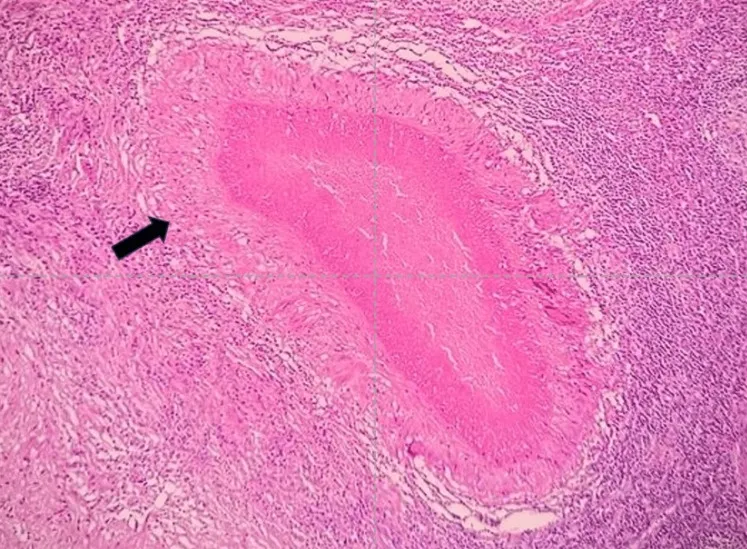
Inguinal lymph node section showing the central area of caseous necrosis with surrounding lymphohistiocytes and Langhans-type giant cells and the peripheral rim of lymphocytes under 40x magnification H&E stain. . H&E: haematoxylin and eosin.
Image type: pathology (h&e)